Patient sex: M
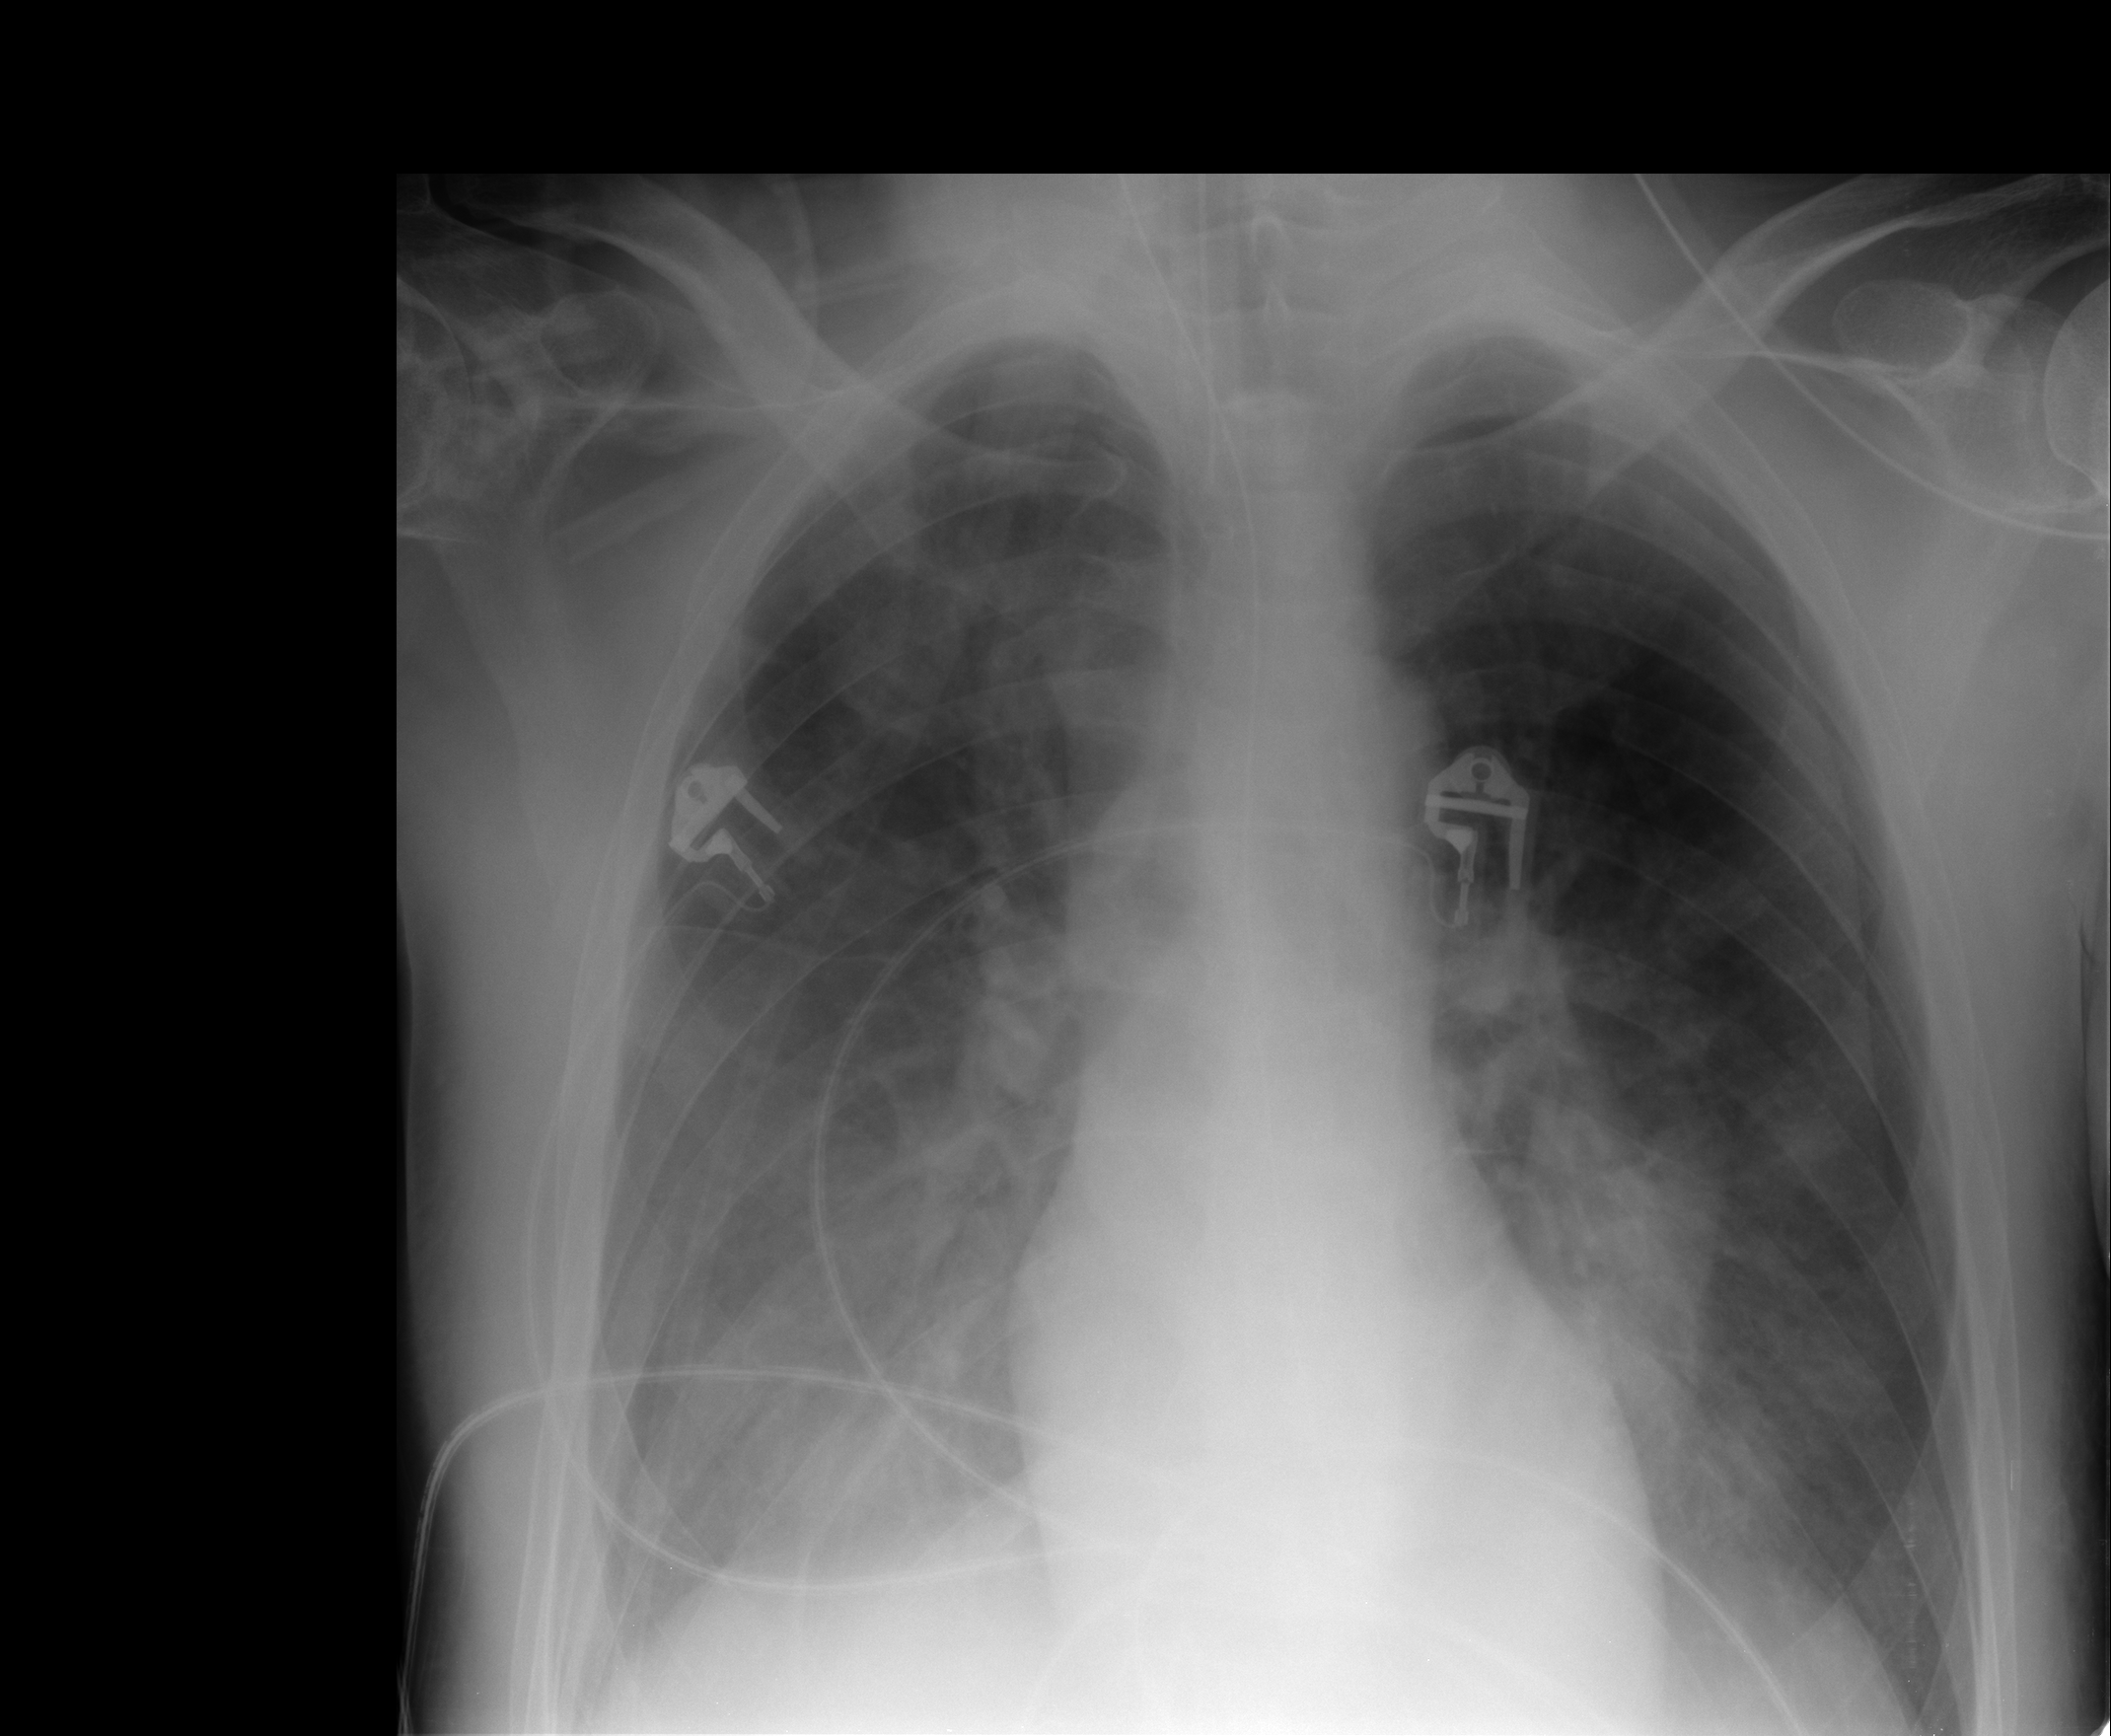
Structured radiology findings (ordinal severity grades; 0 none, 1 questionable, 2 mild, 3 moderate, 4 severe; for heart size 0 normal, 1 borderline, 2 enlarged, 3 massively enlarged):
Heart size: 0
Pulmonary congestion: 0
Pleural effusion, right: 2
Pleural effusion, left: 2
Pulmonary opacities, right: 3
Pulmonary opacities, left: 2
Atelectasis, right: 2
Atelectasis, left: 2